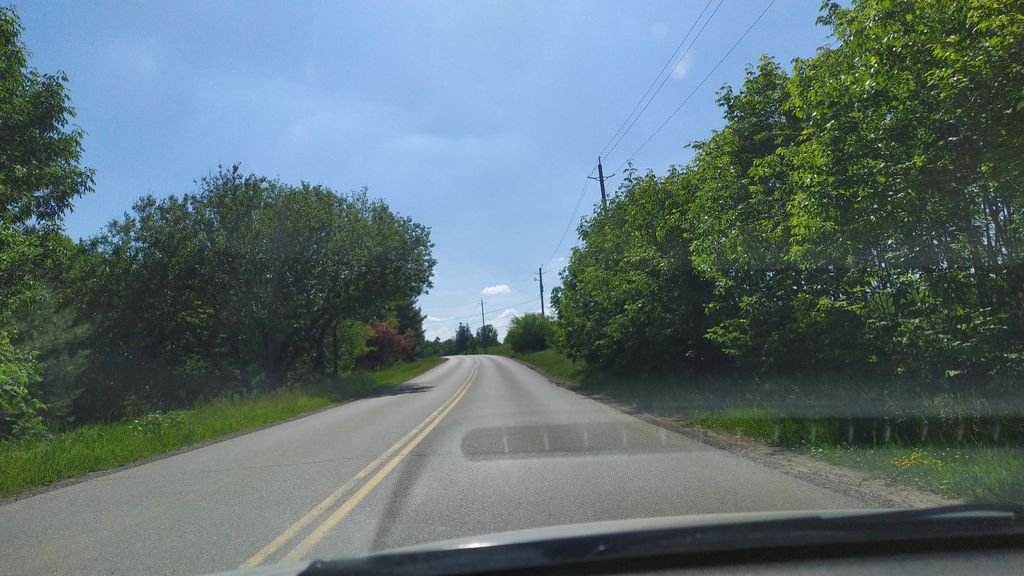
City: kitchener-waterloo